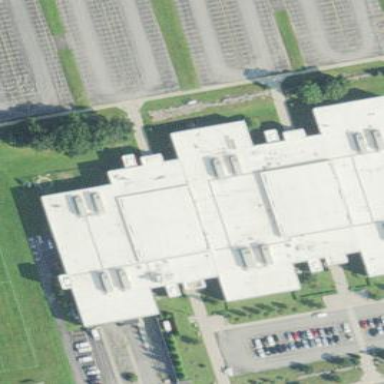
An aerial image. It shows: College building.